Interaction volume radius: 5 \u00c5
Interaction volume height: 30 \u00c5
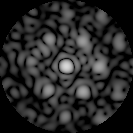
Disorder parameter: 0.4949